Question: I'm developing an Android application and JSON web services. Android application will consume those web services.
Also, I will have a database on both sides, and server side and client side will have the same Database schema.
I will explain what I'm trying to do:
- - - - -
My question is: Do I need as FK on ?
I've added that column because I could use to find all defect's images for an EReport.

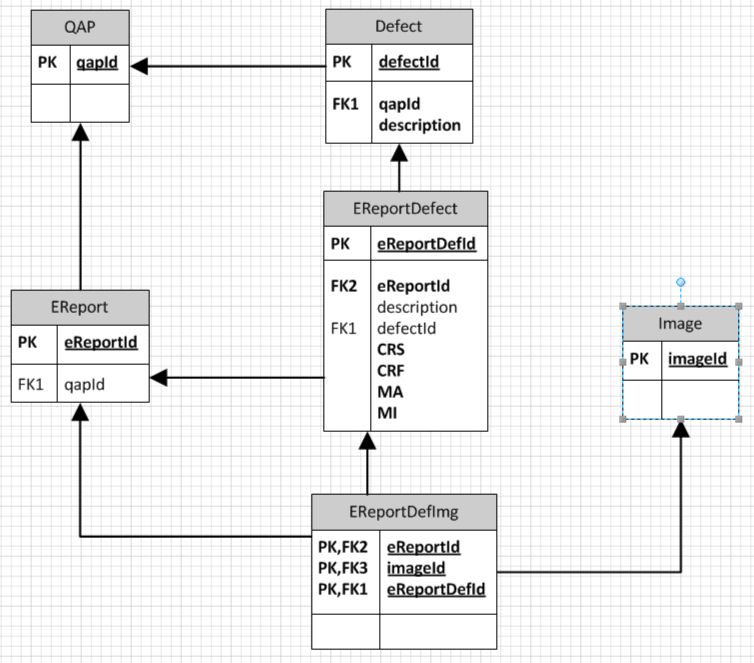
Answer: > Do I need eReportId as FK on EReportDefImg?
No.
The 'EReportDefImg.eReportId' would allow an 'EReportDefImg' row to reference a 'EReportDefect' row such that 'EReportDefect.eReportId' is different from 'EReportDefImg.eReportId'.
> I've added that column because I could use to find all defect's images for an EReport.
You can still do that (without 'EReportDefImg.eReportId') by JOINing 'EReportDefImg' and 'EReportDefect' to get the 'EReportDefect.eReportId'.
If you want to avoid the JOIN, you can use the identifying relationship to include the 'eReportId' in the 'EReportDefect''s PK, which would then also migrate it to 'EReportDefImg.eReportId' (which you could then use directly for filtering, without JOIN). Ditto for 'defectId'.

NOTE: I added 'eReportDefectNo' to allow multiple 'EReportDefect's for the same combination of 'EReport' and 'Defect'. If that's not needed, remove the 'eReportDefectNo'.
---
BTW your model, as it is now, allows for a single 'EReportDefect' to be connected to two different 'QAP's (one through 'EReport' an the other through 'Defect'). Is that intentional?